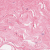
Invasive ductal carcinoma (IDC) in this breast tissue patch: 0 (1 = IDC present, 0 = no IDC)